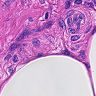
Metastatic tissue present: no